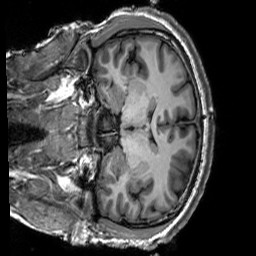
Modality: T1w
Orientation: coronal
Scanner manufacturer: siemens
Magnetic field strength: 3 T
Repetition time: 2.3 s
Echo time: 0.00302 s